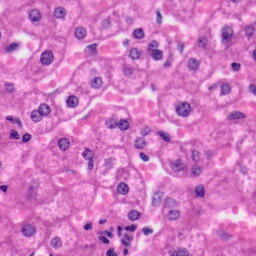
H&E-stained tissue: Liver